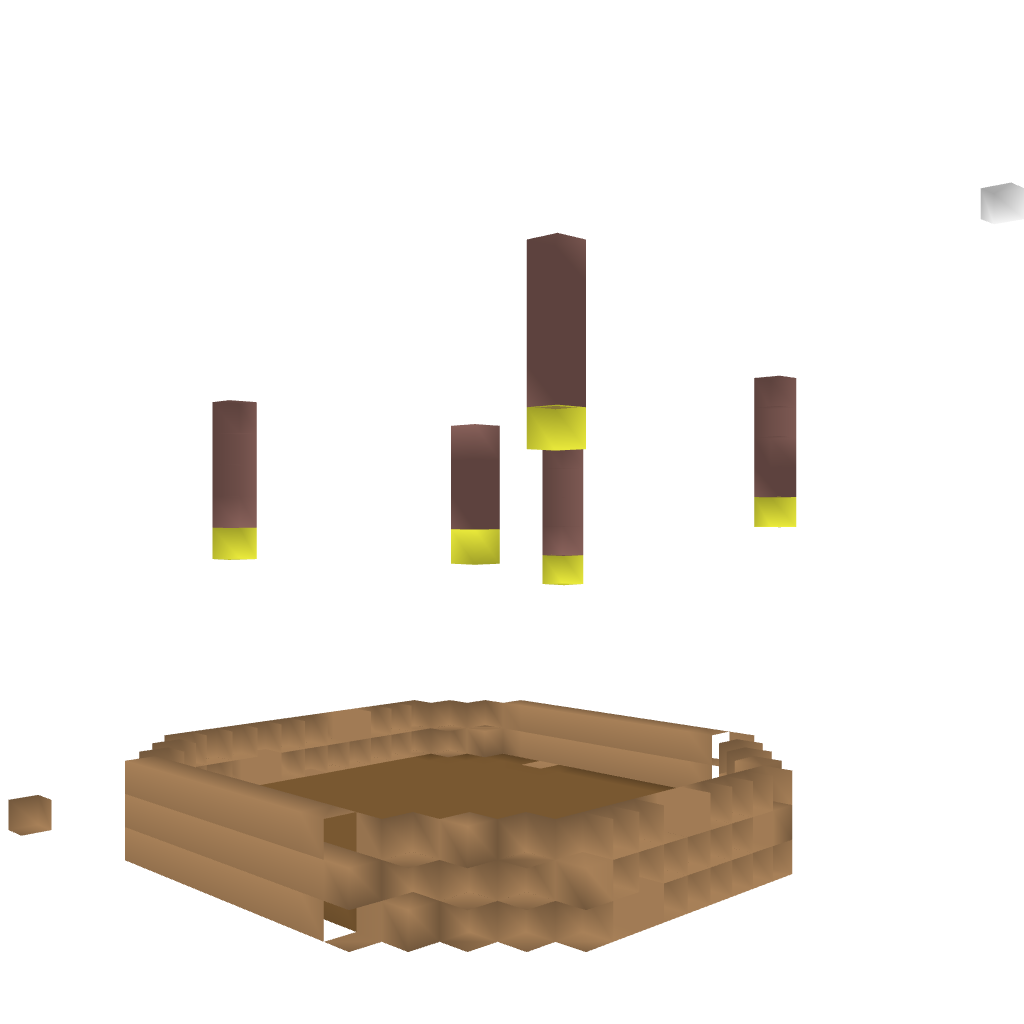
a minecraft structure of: Web tree bad low quality